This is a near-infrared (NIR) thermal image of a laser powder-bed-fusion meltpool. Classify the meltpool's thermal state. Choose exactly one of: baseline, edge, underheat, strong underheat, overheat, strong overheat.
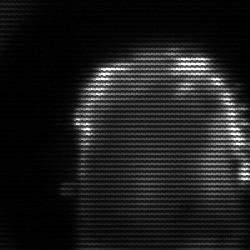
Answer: baseline